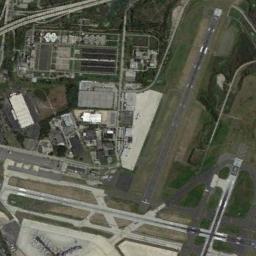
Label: airport